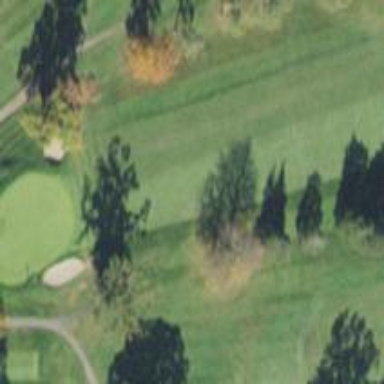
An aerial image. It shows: View of golf hole.